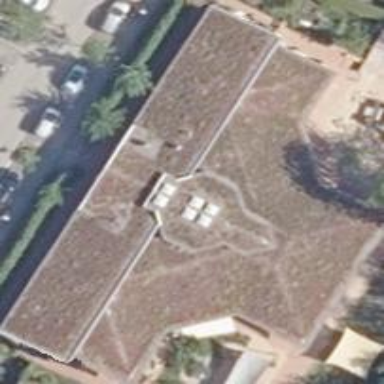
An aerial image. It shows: Hipped roof-shaped kindergarten building.